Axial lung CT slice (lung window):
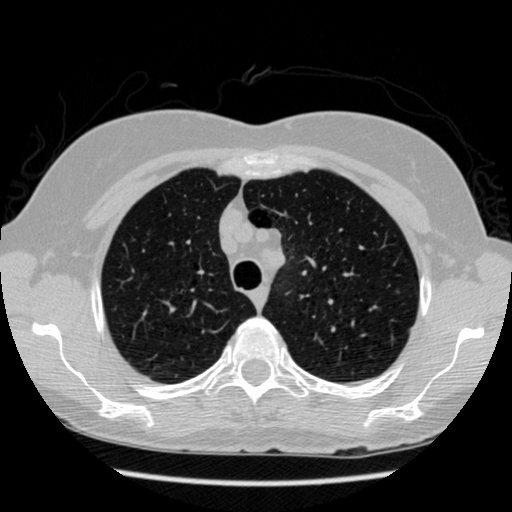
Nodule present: no